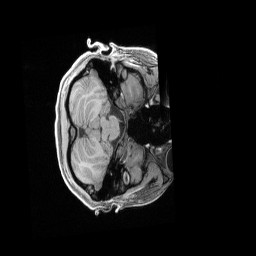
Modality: T1w
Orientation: axial
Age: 24
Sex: female
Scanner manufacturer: siemens
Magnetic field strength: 3 T
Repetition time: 2.4 s
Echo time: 0.00228 s